Question: I'm looking for a working solution, to hide pages from authenticated users in symfony. Unfortunately, the default user roles are . The following configuration does not work:
'''
# app/config/security.yml
access_control:
# This rules works not:
- { path: ^/login, role: IS_AUTHENTICATED_ANONYMOUSLY }
- { path: ^/register, role: IS_AUTHENTICATED_ANONYMOUSLY }
# This rule works:
- { path: ^/logout$, role: roles: [ROLE_USER] }
'''
For my opinion, this ruleset should end up in a HTTP 404 Unauthorized after visiting '/login' or '/register' as a authenticated user ('UsernamePasswordToken') - but it does not!
After some reasearch, I found more information. According to <URL>, users are automatically given one of the following roles depending on how they are authenticated:
1. IS_AUTHENTICATED_REMEMBERED
2. IS_AUTHENTICATED_ANONYMOUSLY
3. IS_AUTHENTICATED_FULLY
> If you have the 'IS_AUTHENTICATED_REMEMBERED' role, then you also have
the 'IS_AUTHENTICATED_ANONYMOUSLY' role. If you have the
'IS_AUTHENTICATED_FULLY' role, then you also have the other two roles.
In other words, these roles represent three levels of increasing
"strength" of authentication.

In other words: There seems to be , to hide pages from a authenticated user...
---
### 1. Possible solution - Use a static role (does not work...)
Using the access control role 'IS_ANONYMOUS' could be great option, but it does not work for paths behind a Firewall: Symfony will append a 'AnonymousToken' to your session each time you visit any page behind '^/':
'''
# app/config/security.yml
security:
firewalls:
main:
pattern: ^/
...
'''
---
### 2. Possible solution - Edit all controllers (takes way too long...)
I ended up rewriting all controllers (.....) and implemented custom, access rules into the controllers.
---
I hope, somebody has a smiliar problem and a simple stupid solution.
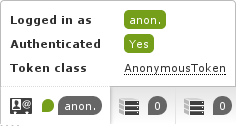
Answer: You can easily solve this with the use of the <URL>:
'''
access_control:
- { path: ^/whatever, allow_if: "!is_fully_authenticated()" }
'''
For symfony <2.4 you can use <URL> which provides expression-based security rules aswell.
> request, token and user are the variables you have access to and
is_anonymous(), is_authenticated(), is_fully_authenticated(),
is_rememberme(), and has_role() are the functions defined in this
context.
Read more about the expression-language:
- <URL>